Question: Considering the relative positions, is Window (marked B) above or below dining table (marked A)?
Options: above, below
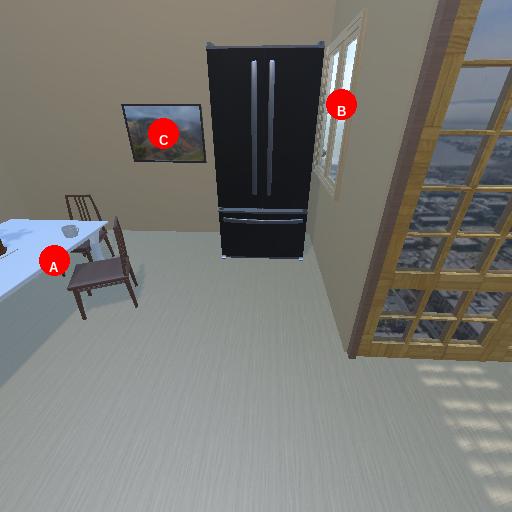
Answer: above